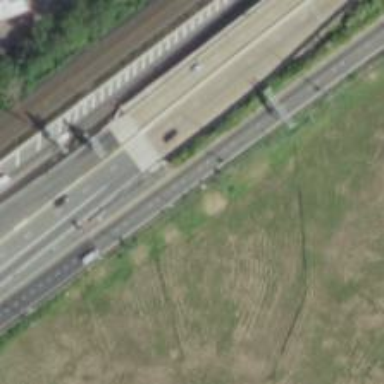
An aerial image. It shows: Urban freeway or expressway motorway link.